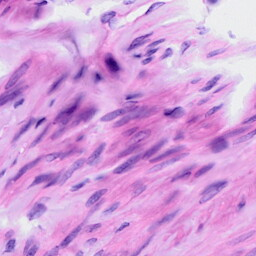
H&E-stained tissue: Ovarian